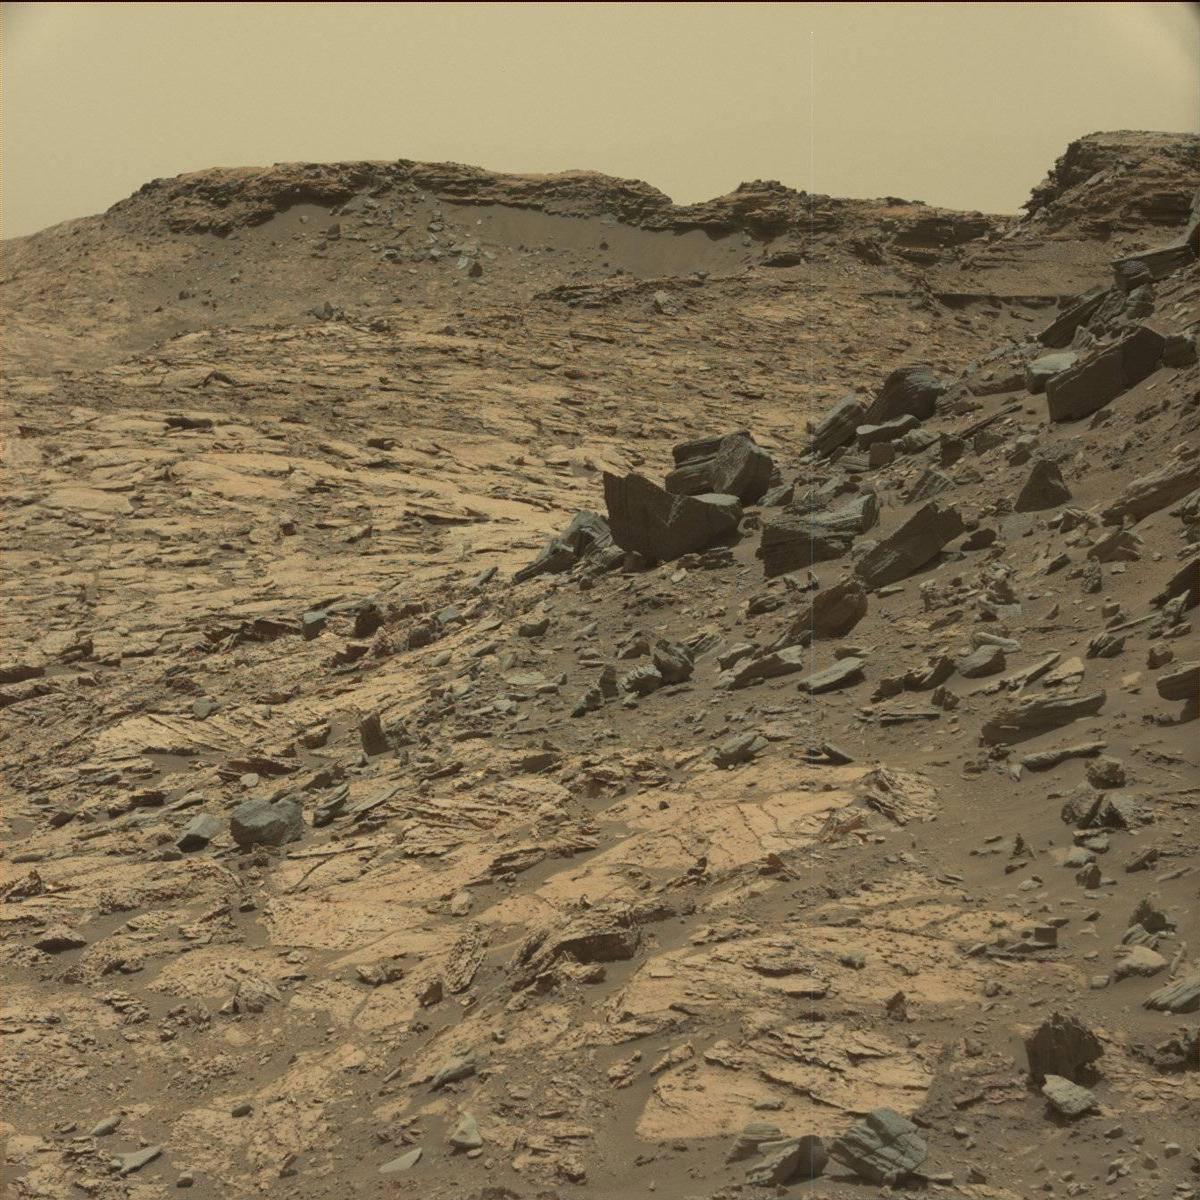
Terrain classes present: Bedrock, Rock, Sand / Soil, Sky